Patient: sex F, age 76
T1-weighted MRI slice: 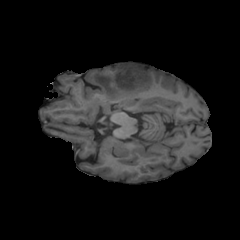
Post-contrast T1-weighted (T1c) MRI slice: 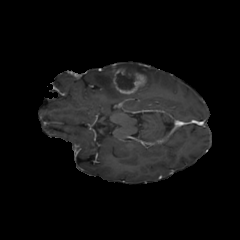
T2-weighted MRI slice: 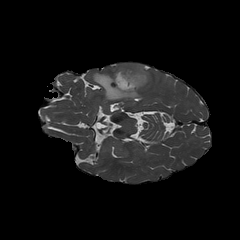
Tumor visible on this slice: yes
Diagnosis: Glioblastoma, IDH-wildtype
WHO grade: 4